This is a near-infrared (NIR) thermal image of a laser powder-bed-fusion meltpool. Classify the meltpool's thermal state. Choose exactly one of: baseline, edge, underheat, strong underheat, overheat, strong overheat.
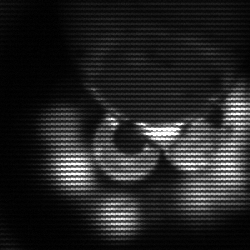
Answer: edge